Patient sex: F
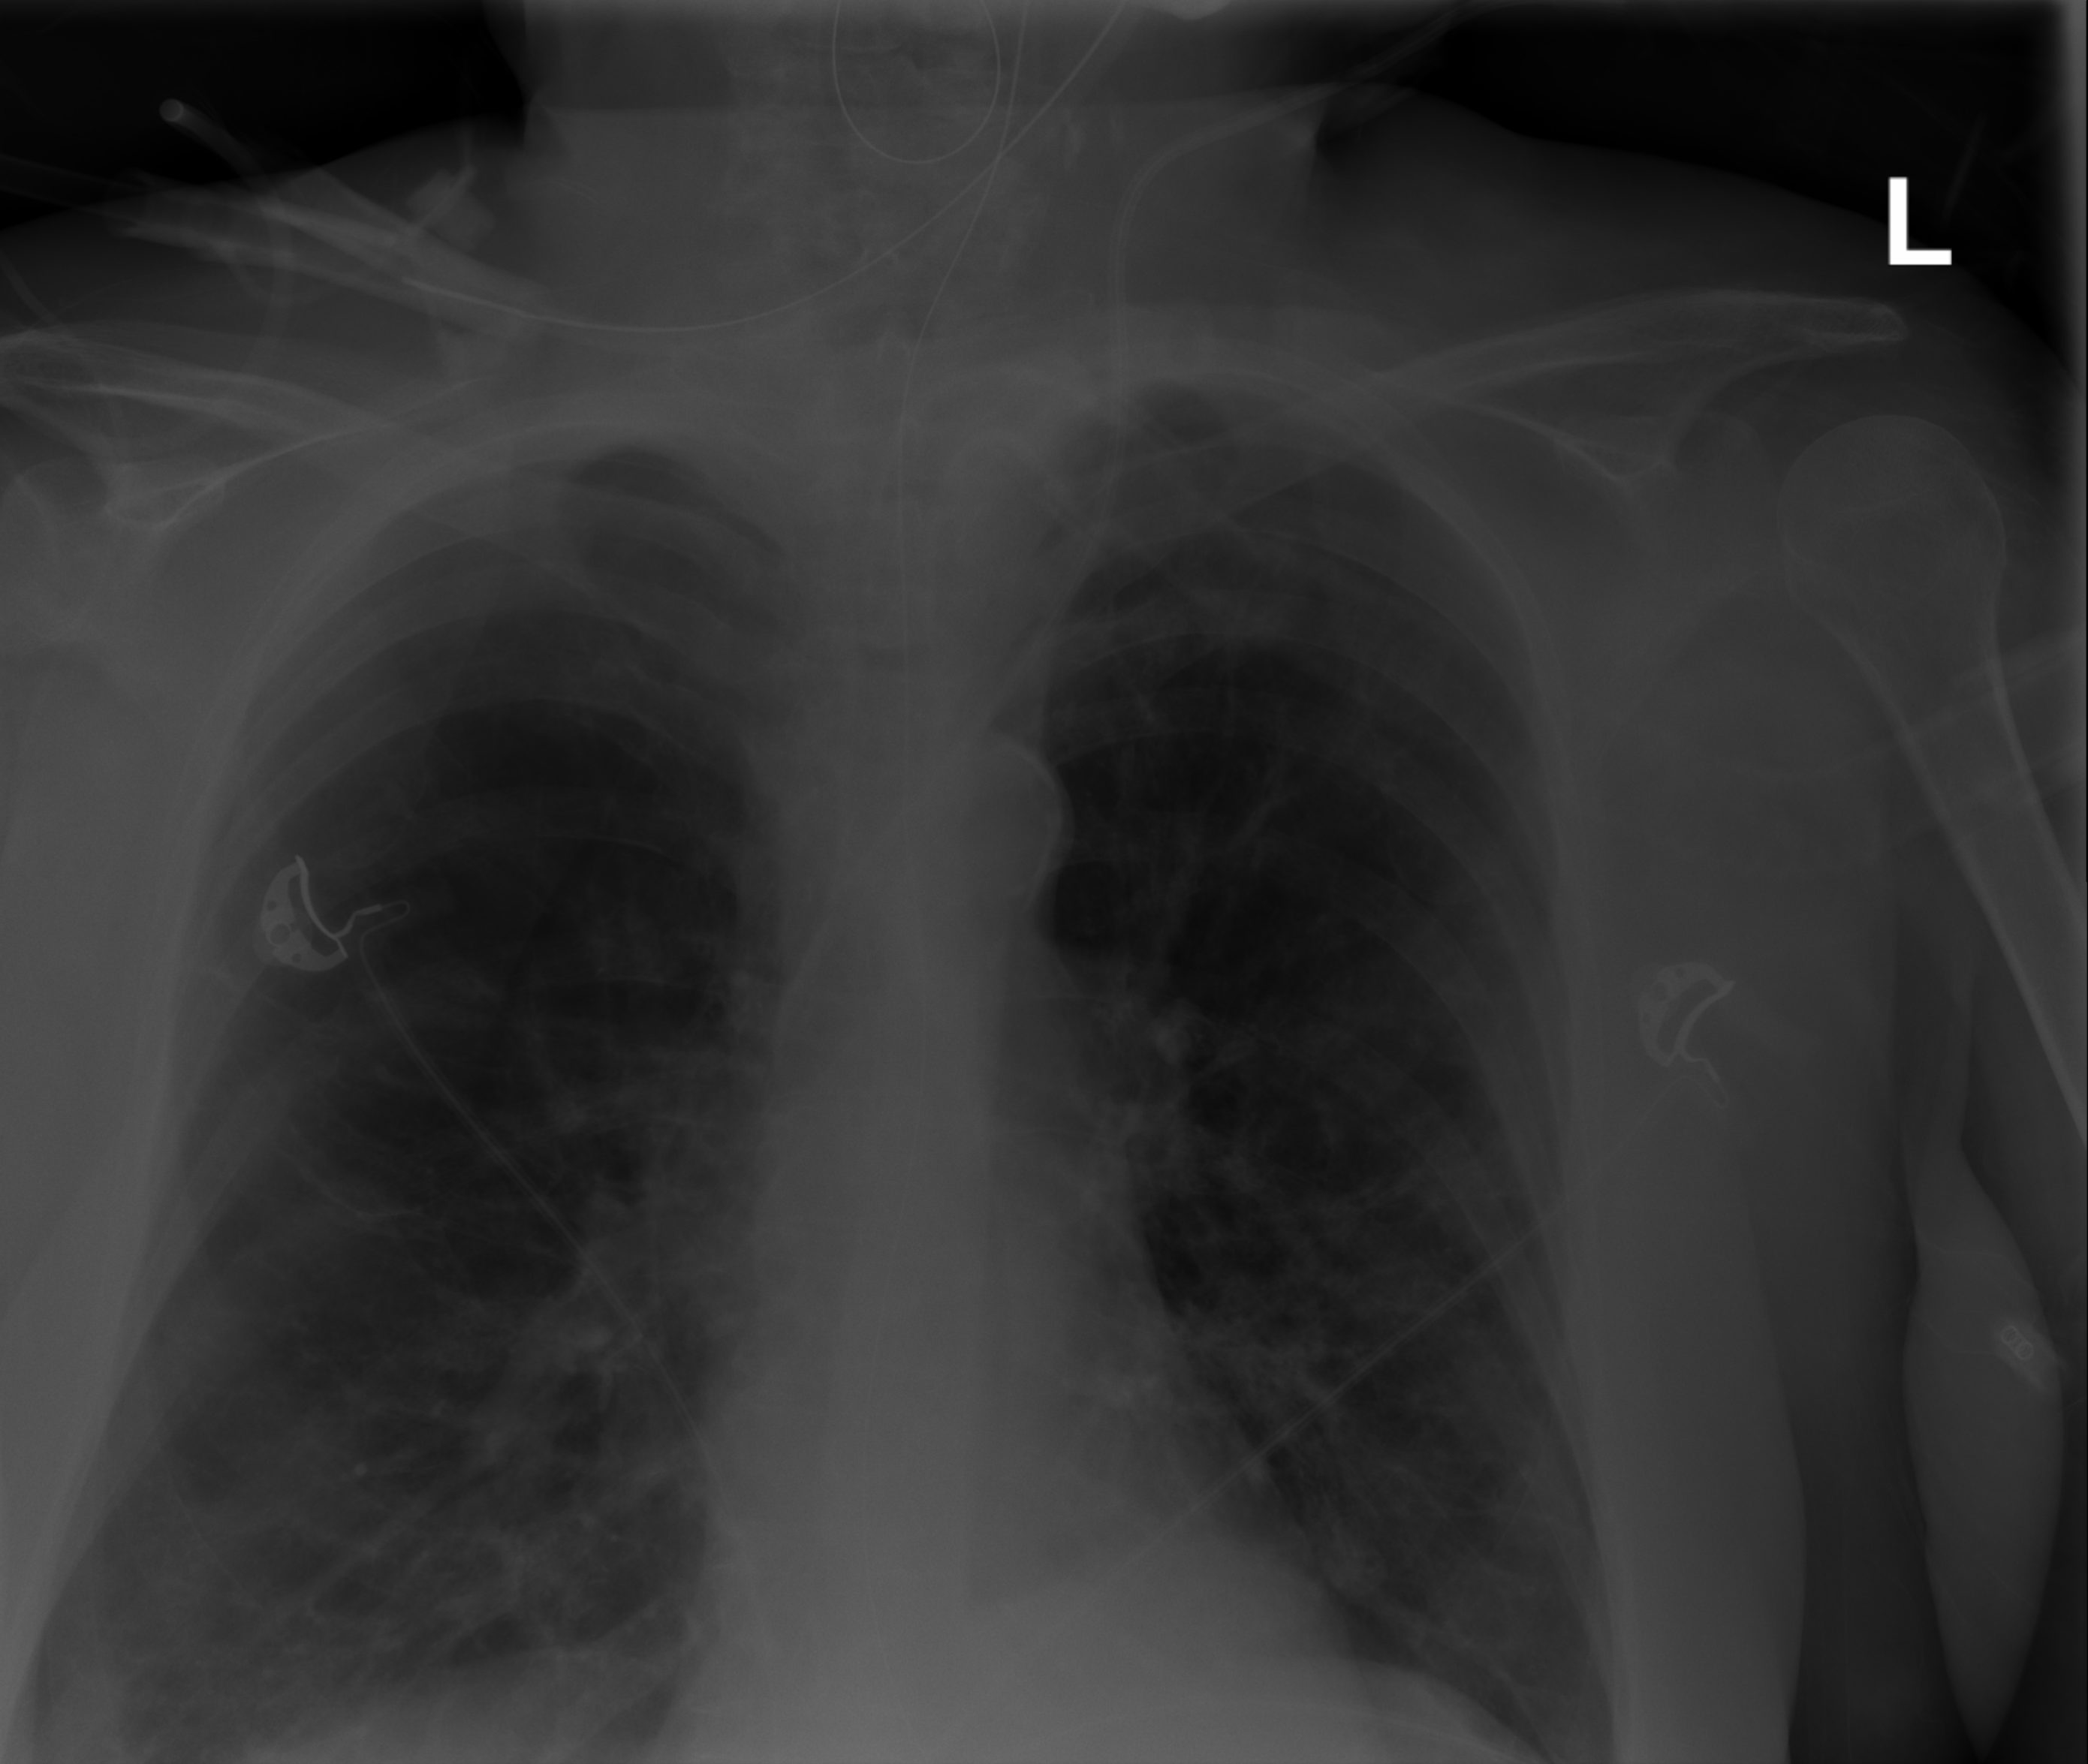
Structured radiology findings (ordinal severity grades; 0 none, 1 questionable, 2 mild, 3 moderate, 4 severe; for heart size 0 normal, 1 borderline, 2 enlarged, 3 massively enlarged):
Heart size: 0
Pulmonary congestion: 0
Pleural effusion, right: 0
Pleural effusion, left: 0
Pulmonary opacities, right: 0
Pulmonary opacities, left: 0
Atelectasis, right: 2
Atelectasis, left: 2